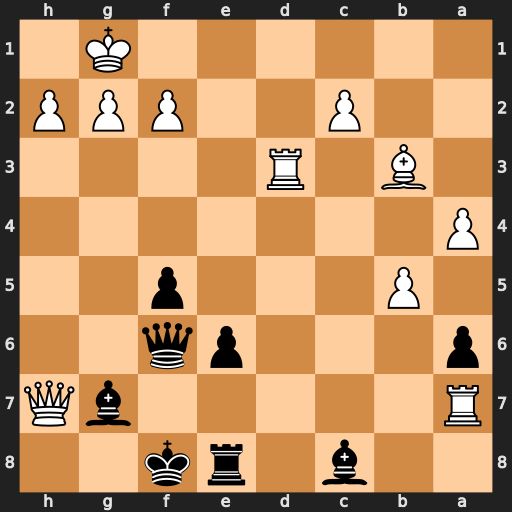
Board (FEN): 2b1rk2/R5bQ/p3pq2/1P3p2/P7/1B1R4/2P2PPP/6K1
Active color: b
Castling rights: -
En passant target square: -
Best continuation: Qa1+ Rd1 Qxd1#